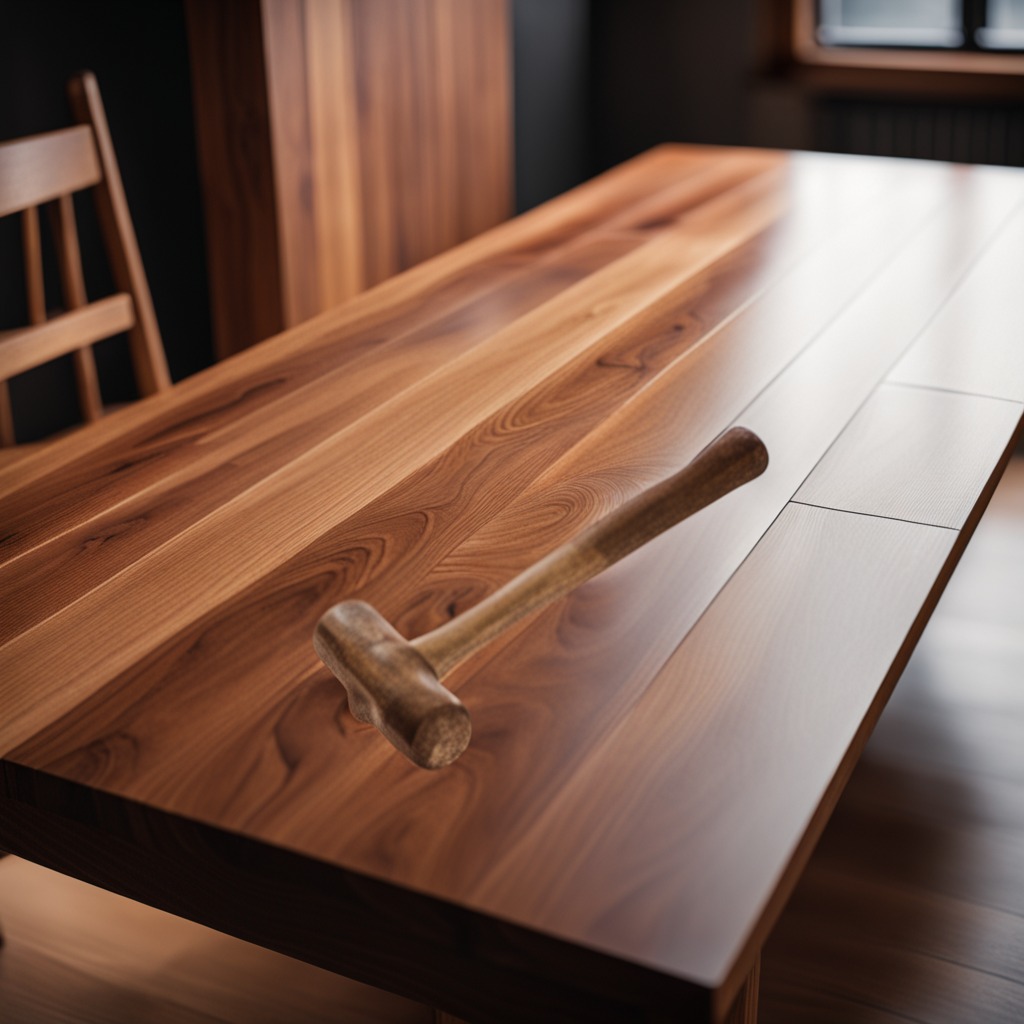
A hammer is lying on the wooden table.